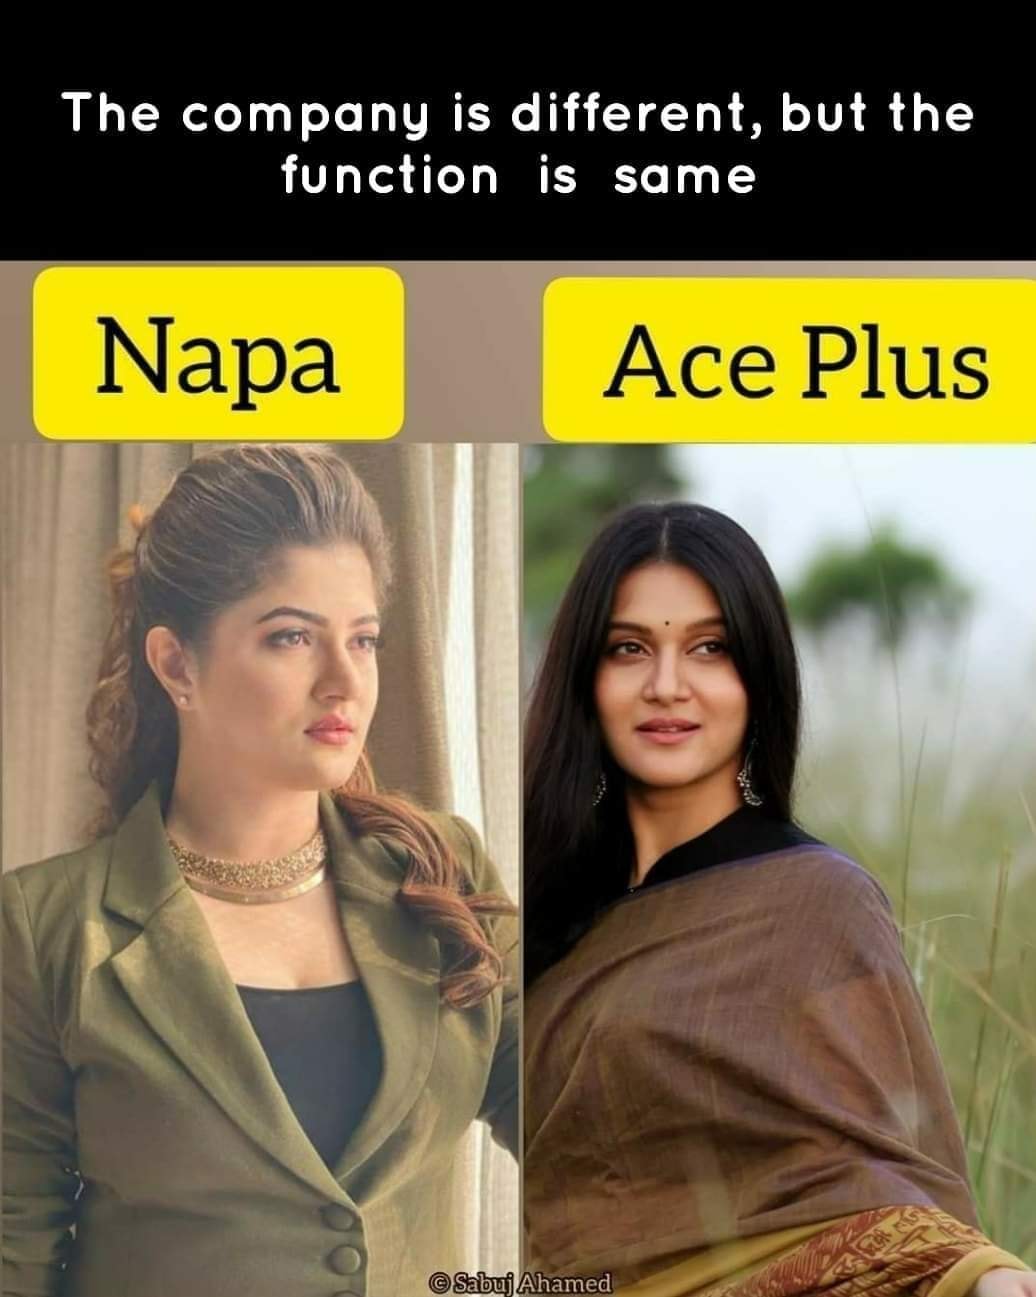
Caption: The company is different , but the function is same    Napa   Ace Plus
Label: hate